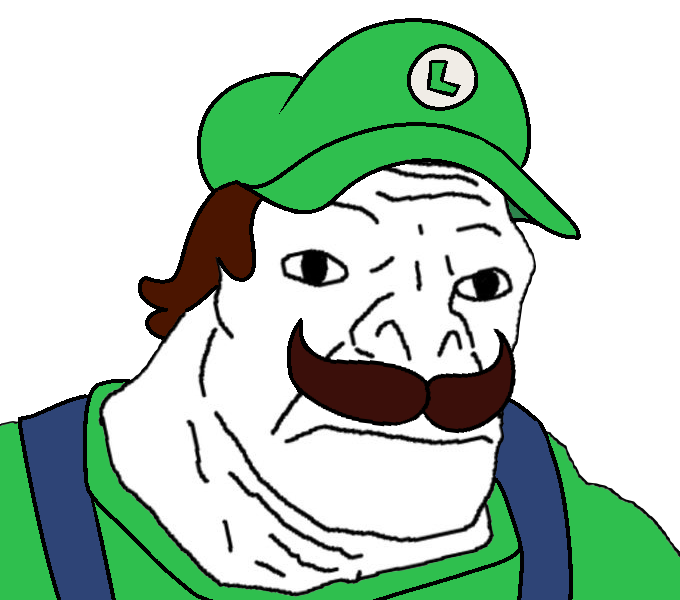
Label: 5_Craig